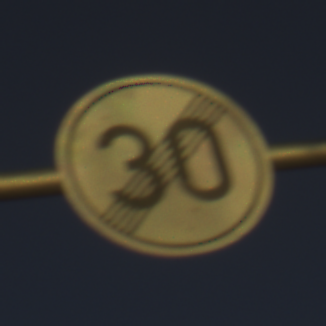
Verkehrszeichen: EndeGeschwindigkeit30
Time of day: SunriseSunset
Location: Outdoor (Nature)
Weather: Clear
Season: NotSpecified
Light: Natural